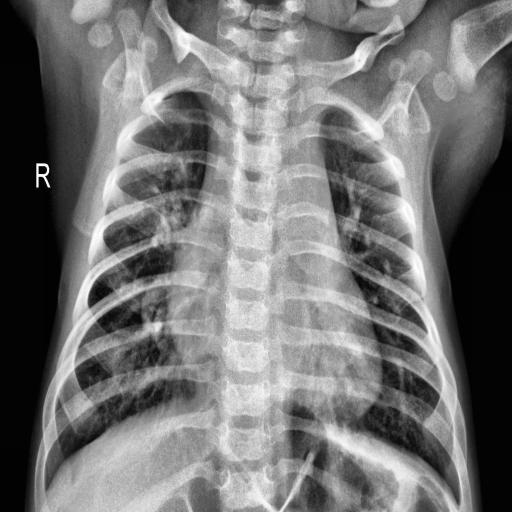
Finding: PNEUMONIA